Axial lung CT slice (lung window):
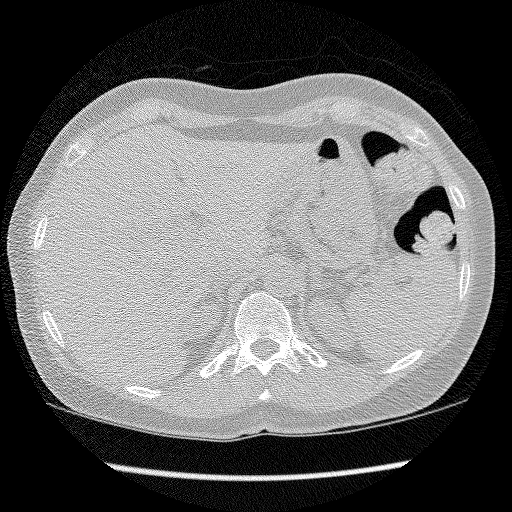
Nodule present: no